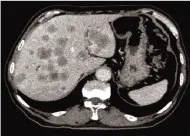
(C, D) Abdominal CT before treatment.
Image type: radiology (ct)